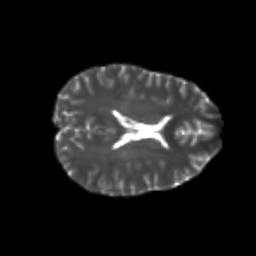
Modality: T2w
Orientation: axial
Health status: healthy
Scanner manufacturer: philips
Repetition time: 7.388 s
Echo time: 0.08599 s